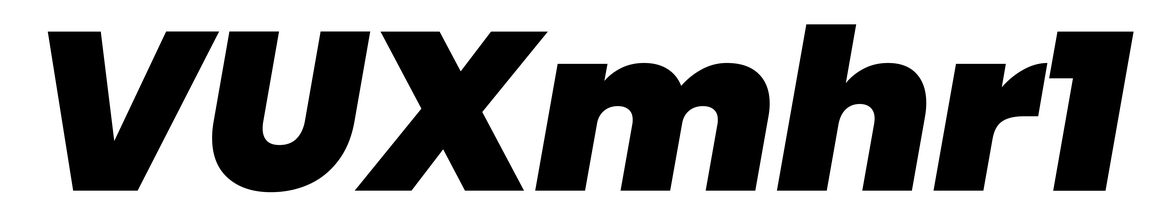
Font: Poppins-BlackItalic